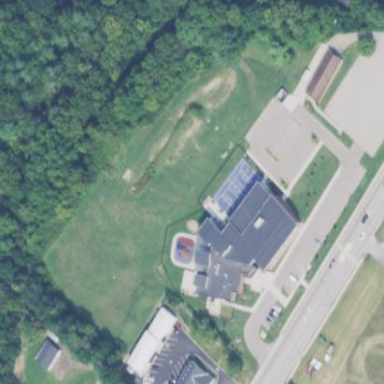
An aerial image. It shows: School.